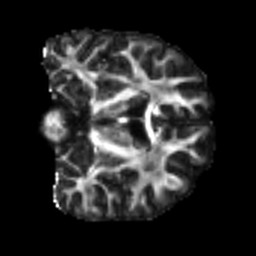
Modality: FA
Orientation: coronal
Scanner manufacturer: siemens
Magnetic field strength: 3 T
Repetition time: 4 s
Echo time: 0.0594 s